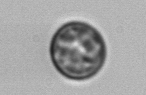
Label: Thalassiosira